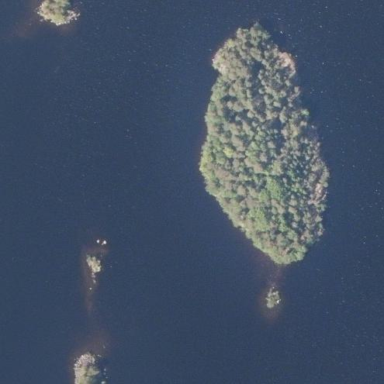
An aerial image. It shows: Mixed woodland forest with variety of trees and leaves. It is islet surrounded by mixed foliage.